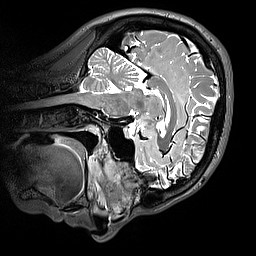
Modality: T2w
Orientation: sagittal
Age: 30
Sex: male
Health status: healthy
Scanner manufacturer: siemens
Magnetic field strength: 3 T
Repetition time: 3.2 s
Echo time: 0.412 s